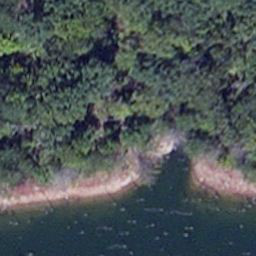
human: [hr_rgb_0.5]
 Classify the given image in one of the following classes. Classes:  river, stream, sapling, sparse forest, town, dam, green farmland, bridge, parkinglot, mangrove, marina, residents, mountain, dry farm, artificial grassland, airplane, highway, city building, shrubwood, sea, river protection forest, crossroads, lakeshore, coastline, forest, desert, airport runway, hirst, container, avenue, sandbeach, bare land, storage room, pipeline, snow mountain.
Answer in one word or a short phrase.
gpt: lakeshore